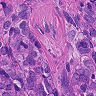
Metastatic tissue present: yes